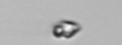
Label: Heterocapsa_rotundata